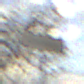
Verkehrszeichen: UmleitungswegweiserLinksweisend
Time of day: MorningAfternoon
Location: Outdoor (Suburban)
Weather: PartlyCloudy
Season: NotSpecified
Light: Natural